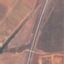
Land use / land cover: Highway